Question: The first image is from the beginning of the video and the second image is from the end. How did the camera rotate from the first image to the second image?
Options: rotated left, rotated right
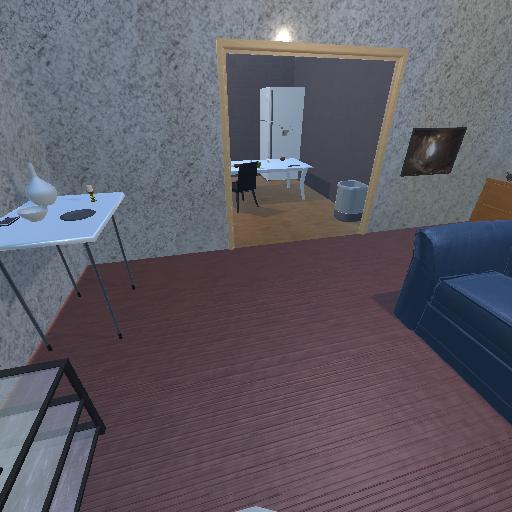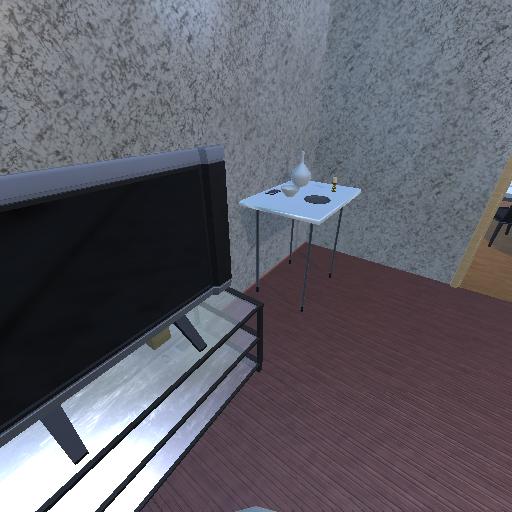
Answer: rotated left